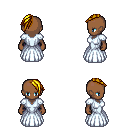
a pixel art fantasy rpg character, female body template, human, dark skin, underdress, magenta pants, blonde long mohawk hairstyle, maroon shoes, four views (front, back, left, right), 2x2 character sprite sheet, small pixel art, hard edges, no anti-aliasing